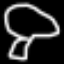
Label: mushroom